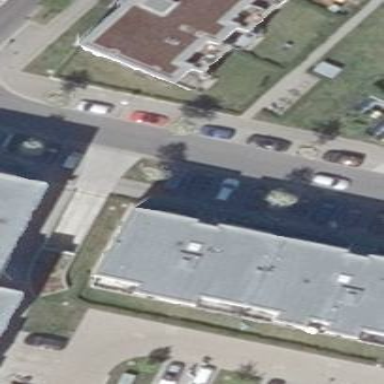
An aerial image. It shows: Apartment building with flat roof.